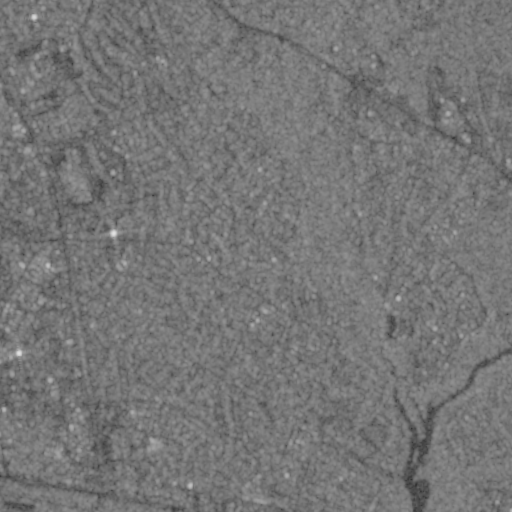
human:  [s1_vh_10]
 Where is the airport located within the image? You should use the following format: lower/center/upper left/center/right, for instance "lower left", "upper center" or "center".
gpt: The airport is located in the center left of the image.
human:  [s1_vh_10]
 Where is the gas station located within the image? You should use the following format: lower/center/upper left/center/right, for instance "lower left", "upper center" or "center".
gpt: The gas station is located in the center left of the image.
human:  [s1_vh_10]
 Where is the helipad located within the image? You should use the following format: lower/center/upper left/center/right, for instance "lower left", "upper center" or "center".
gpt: The helipad is located in the center left of the image.
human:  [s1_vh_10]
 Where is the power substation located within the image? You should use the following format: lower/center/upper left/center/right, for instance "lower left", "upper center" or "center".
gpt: The power substation is located in the center left of the image.
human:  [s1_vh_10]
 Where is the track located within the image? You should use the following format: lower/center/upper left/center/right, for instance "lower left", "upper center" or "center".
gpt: The track is located in the upper right of the image.
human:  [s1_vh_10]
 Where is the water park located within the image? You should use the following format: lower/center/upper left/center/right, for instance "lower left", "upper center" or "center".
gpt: The water park is located in the lower center of the image.
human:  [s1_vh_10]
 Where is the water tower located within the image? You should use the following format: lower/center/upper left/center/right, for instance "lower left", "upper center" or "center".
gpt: The water tower is located in the lower center of the image.
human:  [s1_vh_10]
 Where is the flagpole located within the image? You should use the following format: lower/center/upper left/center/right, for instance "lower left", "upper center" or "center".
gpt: The flagpole is located in the lower right of the image.
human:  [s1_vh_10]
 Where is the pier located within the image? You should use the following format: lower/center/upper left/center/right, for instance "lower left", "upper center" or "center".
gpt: The pier is located in the lower right of the image.
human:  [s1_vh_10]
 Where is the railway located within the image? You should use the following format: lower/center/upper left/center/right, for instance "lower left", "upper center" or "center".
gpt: The railway is located in the lower left of the image.
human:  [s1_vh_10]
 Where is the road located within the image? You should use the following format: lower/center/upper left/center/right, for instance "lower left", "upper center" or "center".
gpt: There is no road in the image.

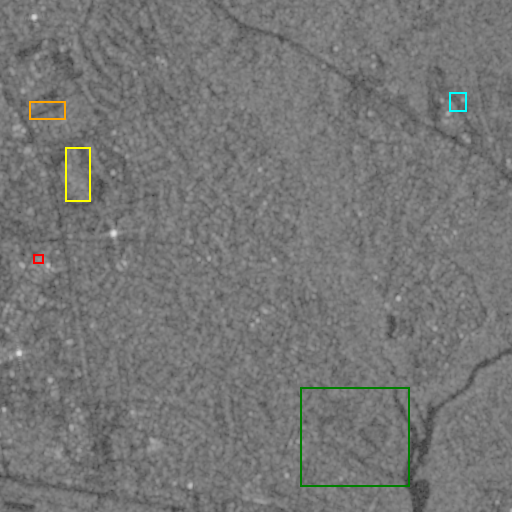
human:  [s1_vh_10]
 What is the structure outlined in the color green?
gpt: The structure outlined in green is a park.
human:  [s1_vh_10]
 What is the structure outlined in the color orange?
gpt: The structure outlined in orange is a parking lot.
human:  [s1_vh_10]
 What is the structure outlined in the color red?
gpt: The structure outlined in red is a power substation.
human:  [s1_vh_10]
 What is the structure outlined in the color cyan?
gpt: The structure outlined in cyan is a track.
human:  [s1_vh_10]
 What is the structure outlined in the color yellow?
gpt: The structure outlined in yellow is a building.
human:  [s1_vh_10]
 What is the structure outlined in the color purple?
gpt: There is no purple outline.